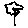
Label: flower